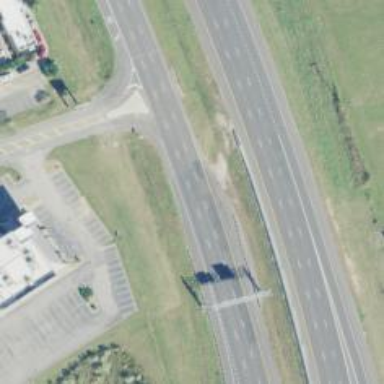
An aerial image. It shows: Motorway junction.